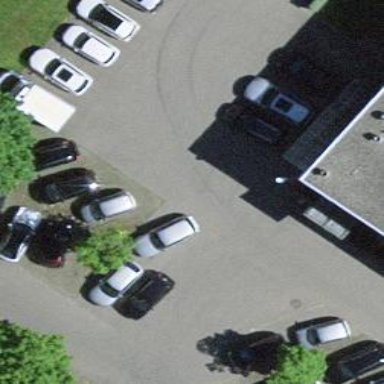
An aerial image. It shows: Parking aisle designated as service road.